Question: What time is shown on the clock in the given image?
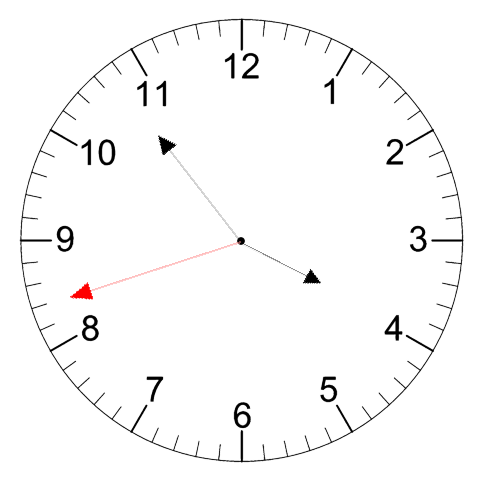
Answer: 03:53:42